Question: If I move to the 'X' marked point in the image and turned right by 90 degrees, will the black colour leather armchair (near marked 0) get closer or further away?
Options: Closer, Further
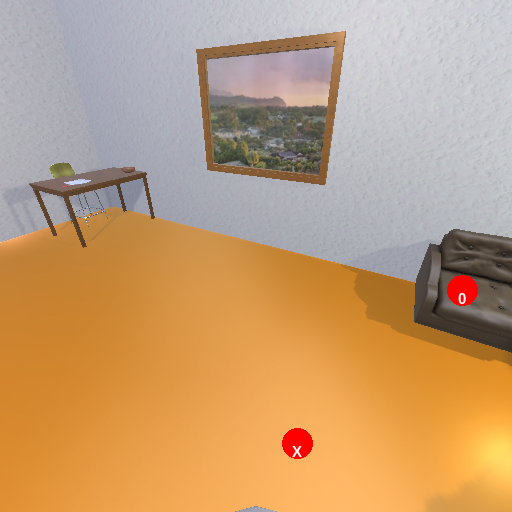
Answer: Closer